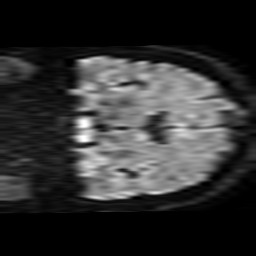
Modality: TRACE
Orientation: coronal
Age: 62
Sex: female
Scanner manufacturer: philips
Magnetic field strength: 3 T
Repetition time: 4.034 s
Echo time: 0.05928 s